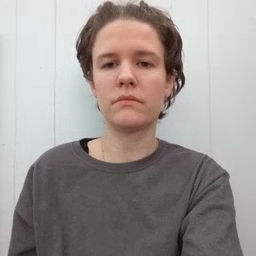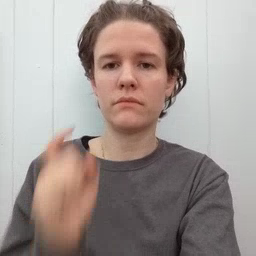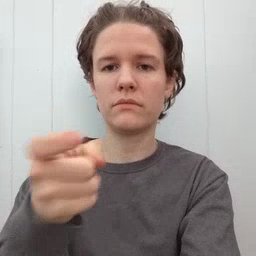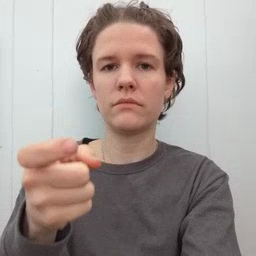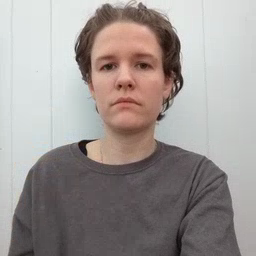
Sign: gift